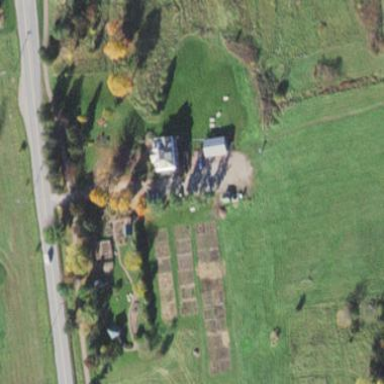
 leisure land intended for communal use."